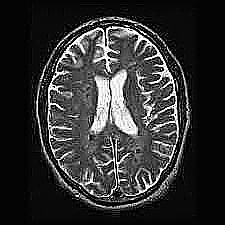
Label: notumor